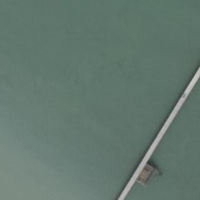
EUNIS habitat code: 14
Species observed at this site:
Corvus corone
Alcedo atthis
Bucephala clangula
Aegithalos caudatus
Sylvia atricapilla
Larus cachinnans
Spinus spinus
Poecile palustris
Larus michahellis
Gavia stellata
Gavia arctica
Ardea alba
Cygnus olor
Gavia immer
Erithacus rubecula
Dryocopus martius
Phoenicurus ochruros
Rissa tridactyla
Tringa nebularia
Periparus ater
Cyanistes caeruleus
Mergus serrator
Riparia riparia
Sturnus vulgaris
Chloris chloris
Larus canus
Troglodytes troglodytes
Corvus frugilegus
Passer domesticus
Mareca penelope
Calidris alpina
Turdus merula
Circus aeruginosus
Spatula clypeata
Emberiza cia
Mareca strepera
Hirundo rustica
Mergus merganser
Milvus milvus
Milvus migrans
Sterna hirundo
Turdus pilaris
Numenius phaeopus
Phylloscopus trochilus
Motacilla alba
Bombycilla garrulus
Delichon urbicum
Numenius arquata
Tachybaptus ruficollis
Certhia brachydactyla
Podiceps grisegena
Podiceps cristatus
Actitis hypoleucos
Turdus philomelos
Fulica atra
Anas crecca
Anser serrirostris
Podiceps auritus
Falco subbuteo
Anthus spinoletta
Dendrocopos major
Podiceps nigricollis
Prunella modularis
Buteo buteo
Anthus pratensis
Chroicocephalus ridibundus
Phylloscopus collybita
Gallinula chloropus
Pica pica
Sitta europaea
Garrulus glandarius
Saxicola rubicola
Falco tinnunculus
Picus viridis
Acrocephalus scirpaceus
Charadrius hiaticula
Motacilla cinerea
Melanitta nigra
Anas platyrhynchos
Alopochen aegyptiaca
Aythya ferina
Streptopelia decaocto
Ciconia ciconia
Aythya fuligula
Fringilla coelebs
Aythya marila
Tadorna tadorna
Carduelis carduelis
Columba palumbus
Chlidonias niger
Phalacrocorax carbo
Anser albifrons
Dryobates minor
Lullula arborea
Mergellus albellus
Parus major
Larus argentatus
Anser anser
Ichthyaetus melanocephalus
Accipiter nisus